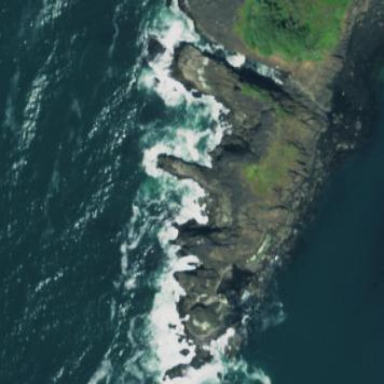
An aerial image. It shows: Islet located along the natural coastline.